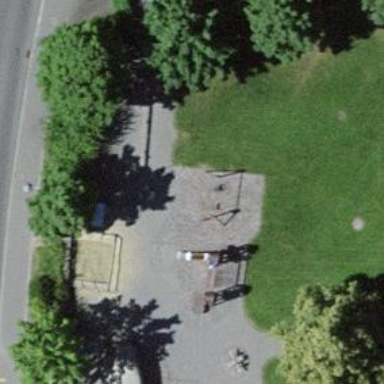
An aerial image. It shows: Playground with swings.